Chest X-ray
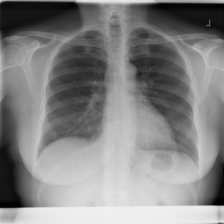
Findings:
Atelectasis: negative
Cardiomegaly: negative
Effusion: negative
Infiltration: negative
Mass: negative
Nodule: negative
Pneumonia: negative
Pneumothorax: negative
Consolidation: negative
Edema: negative
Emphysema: negative
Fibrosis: negative
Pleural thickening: negative
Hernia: negative